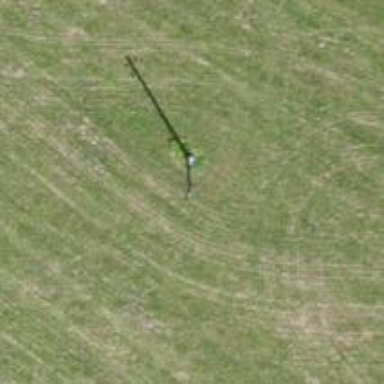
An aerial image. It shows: Power pole.